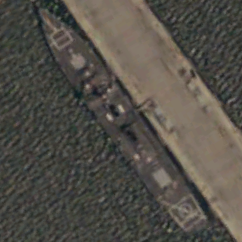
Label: destroyer